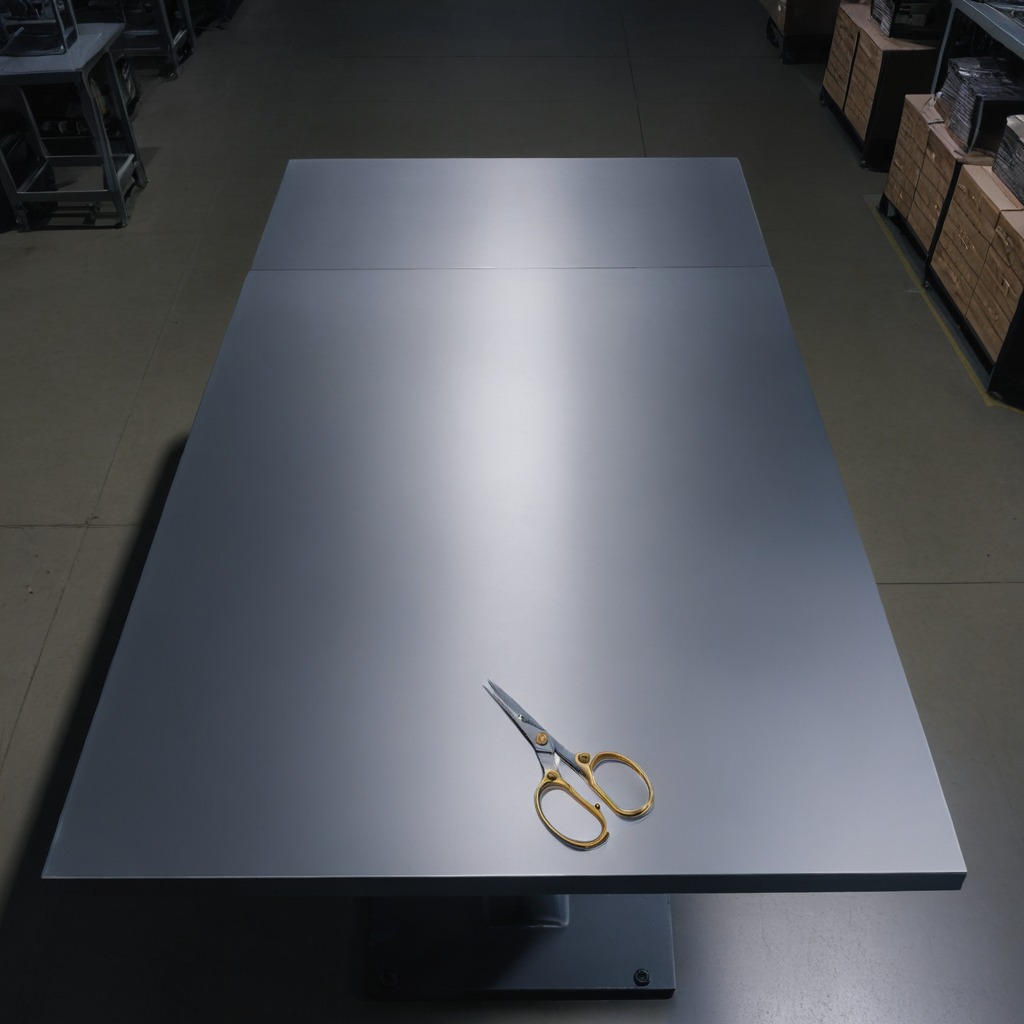
A scissor lying on the tabletop